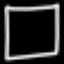
Label: square